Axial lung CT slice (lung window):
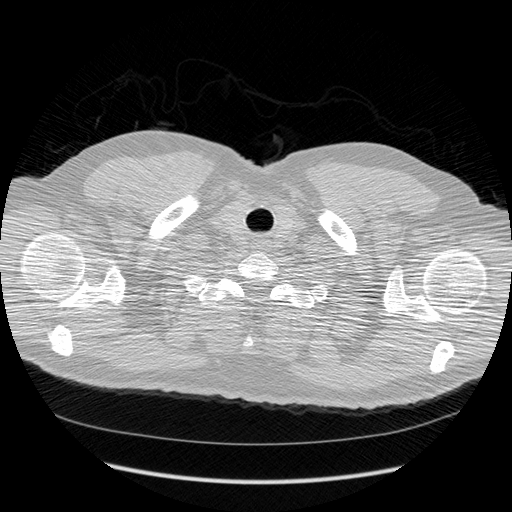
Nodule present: no